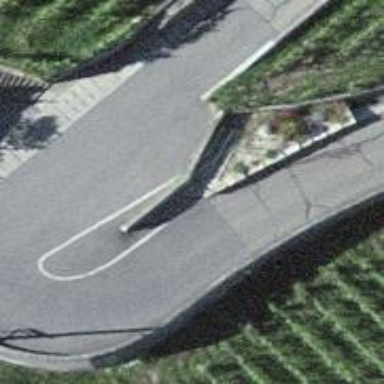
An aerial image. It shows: Set of steps on the road.